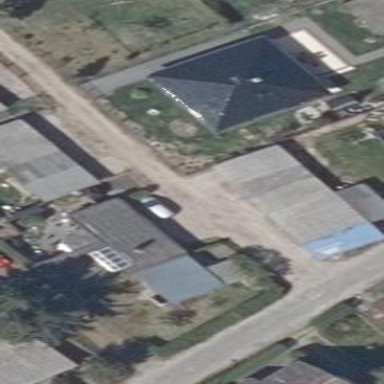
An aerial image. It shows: Group of garages.